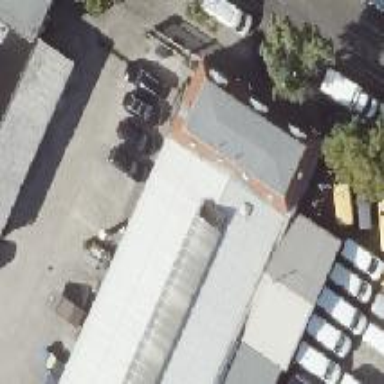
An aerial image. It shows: Commercial building.